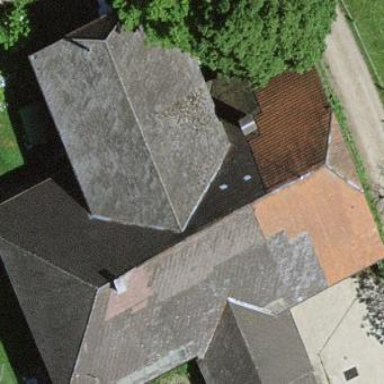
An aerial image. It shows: Farm building.